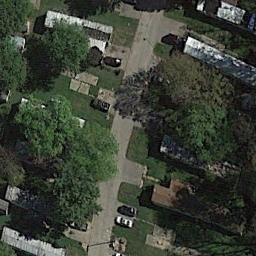
Label: residential